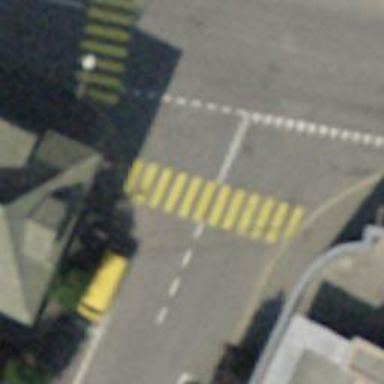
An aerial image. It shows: Zebra crossing on the road.